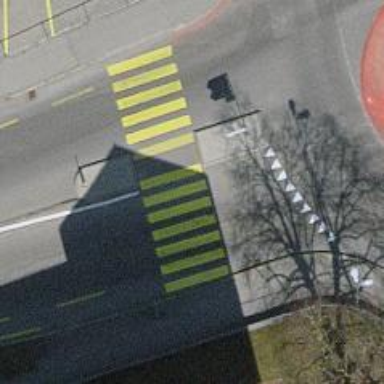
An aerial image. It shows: Secondary road with asphalt surface. There is designated cycle lane on the left side.